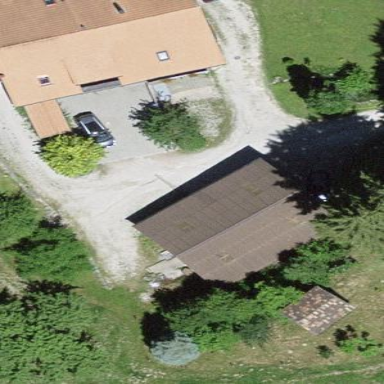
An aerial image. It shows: Barn.